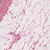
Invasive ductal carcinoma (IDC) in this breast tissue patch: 1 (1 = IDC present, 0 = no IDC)